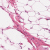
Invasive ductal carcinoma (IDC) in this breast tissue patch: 0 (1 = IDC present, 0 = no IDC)